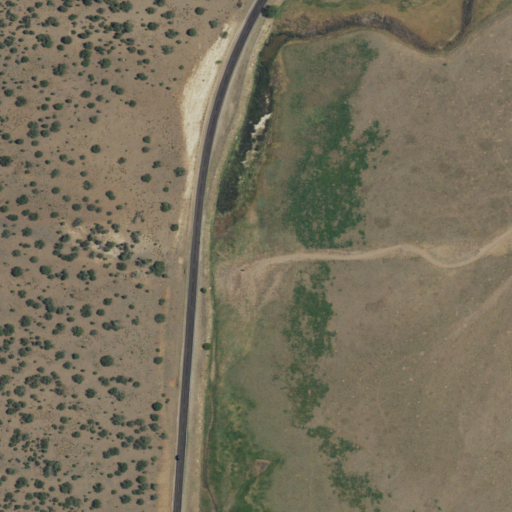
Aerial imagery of valley in New Mexico named Sand Canyon containing shrub, evergreen forest, open development, herbaceous wetlands, low intensity development, and grassland